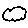
Label: cloud